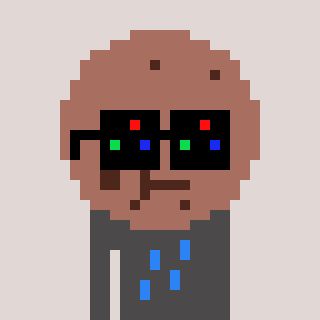
a pixel art character with square black sunglasses, a cookie-shaped head and a grayscale-colored body on a warm background